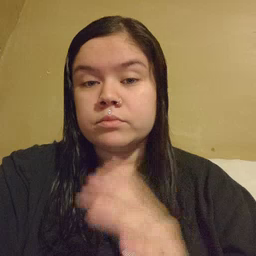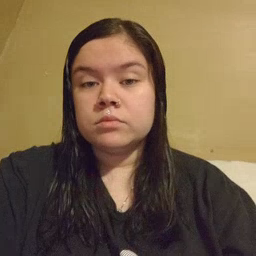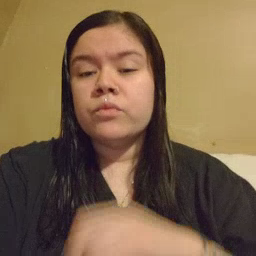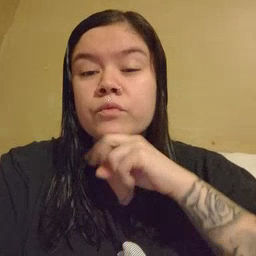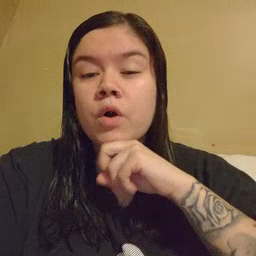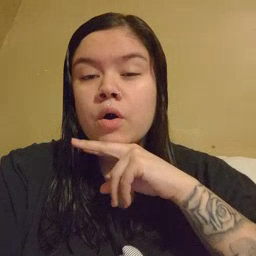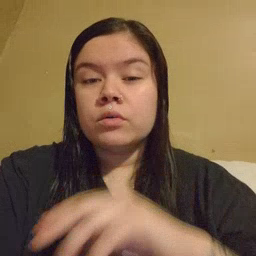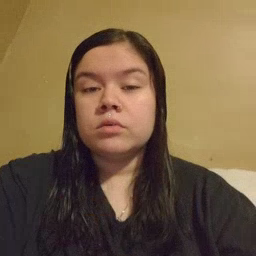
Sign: frog